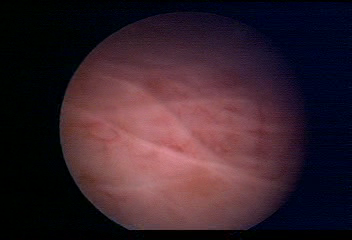
Modality: WLC
Class: Normal mucosa
Bladder cancer association: No